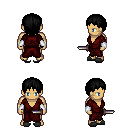
a pixel art fantasy rpg character, male body template, human, tanned skin, red robe, white pants, black plain hairstyle, white cloth bracers, gray slippers, dagger, four views (front, back, left, right), 2x2 character sprite sheet, small pixel art, hard edges, no anti-aliasing